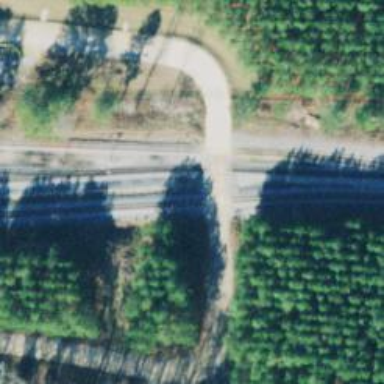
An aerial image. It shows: Railway level crossing.